Aerial crown-view tile of a tropical tree (Barro Colorado Island, Panama), acquired 20250124:
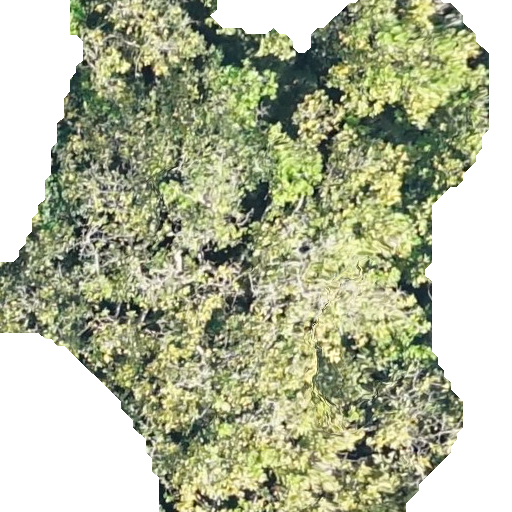
Species: Anacardium excelsum
GBIF accepted scientific name: Anacardium excelsum
Crown area: 310.468 m²